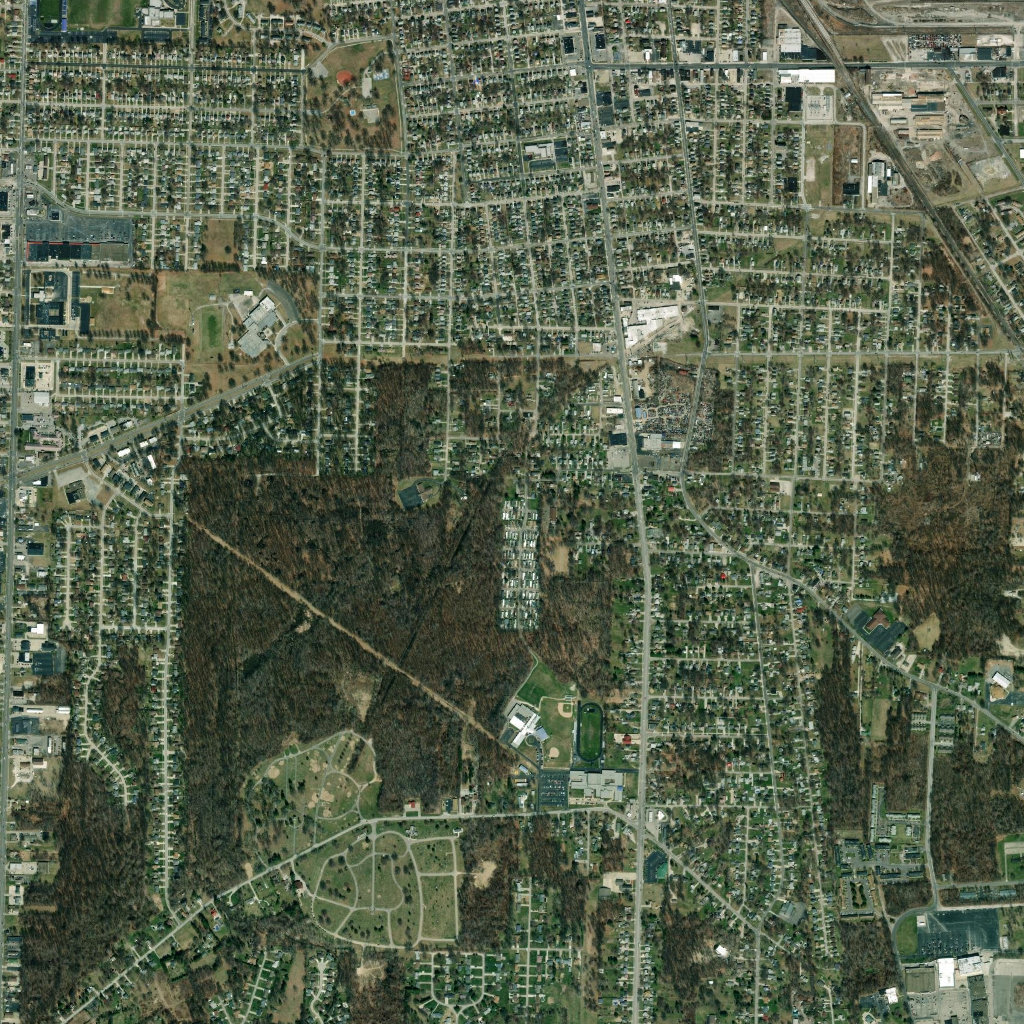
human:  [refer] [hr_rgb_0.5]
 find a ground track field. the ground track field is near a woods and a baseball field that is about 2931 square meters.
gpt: <box>[[56, 68, 58, 74, 0]]</box>